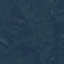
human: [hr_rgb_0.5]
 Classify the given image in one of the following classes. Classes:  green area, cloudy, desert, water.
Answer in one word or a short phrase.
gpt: green area